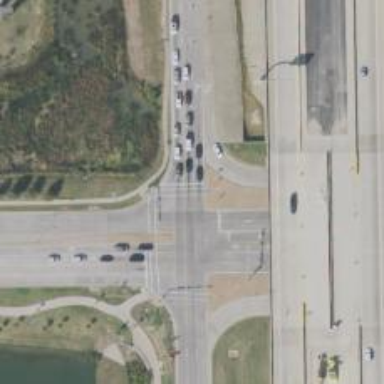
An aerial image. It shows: Crossing road.